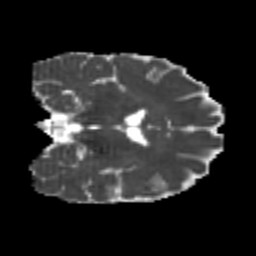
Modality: MD
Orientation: coronal
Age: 26
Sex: male
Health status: healthy
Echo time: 0.074 s